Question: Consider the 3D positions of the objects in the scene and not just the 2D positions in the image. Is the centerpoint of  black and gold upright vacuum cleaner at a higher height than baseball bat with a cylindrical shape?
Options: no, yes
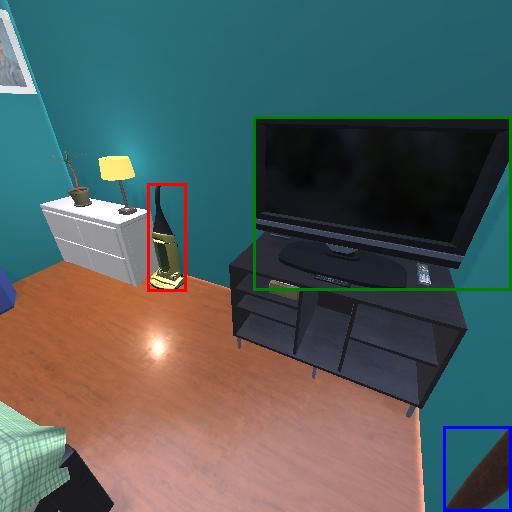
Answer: no